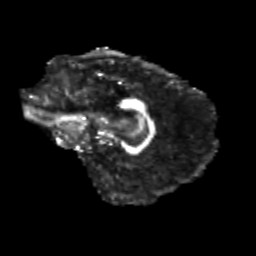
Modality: FA
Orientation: sagittal
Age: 24
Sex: male
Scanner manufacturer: siemens
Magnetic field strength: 3 T
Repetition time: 3.5 s
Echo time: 0.104 s